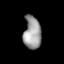
Tissue: lung
Cell type: Epithelial cells
Senescence score: 0.2435
Nuclear area (px): 557
Mean DAPI intensity: 155.573